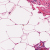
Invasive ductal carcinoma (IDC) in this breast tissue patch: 0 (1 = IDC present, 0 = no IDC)